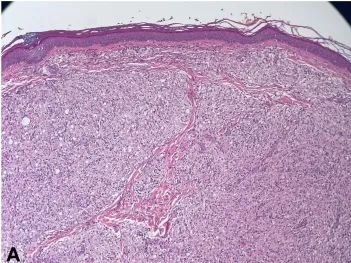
Forearm nodule. A, Hematoxylin and eosin staining (10x magnification) showing chronic granulomatous inflammation with abundant lymphohistiocytic infiltrate and vacuolated cells in the dermis, separated from the epidermis by a normal collagen band known as Unna's band typical of lepromatous leprosy.
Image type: pathology (h&e)